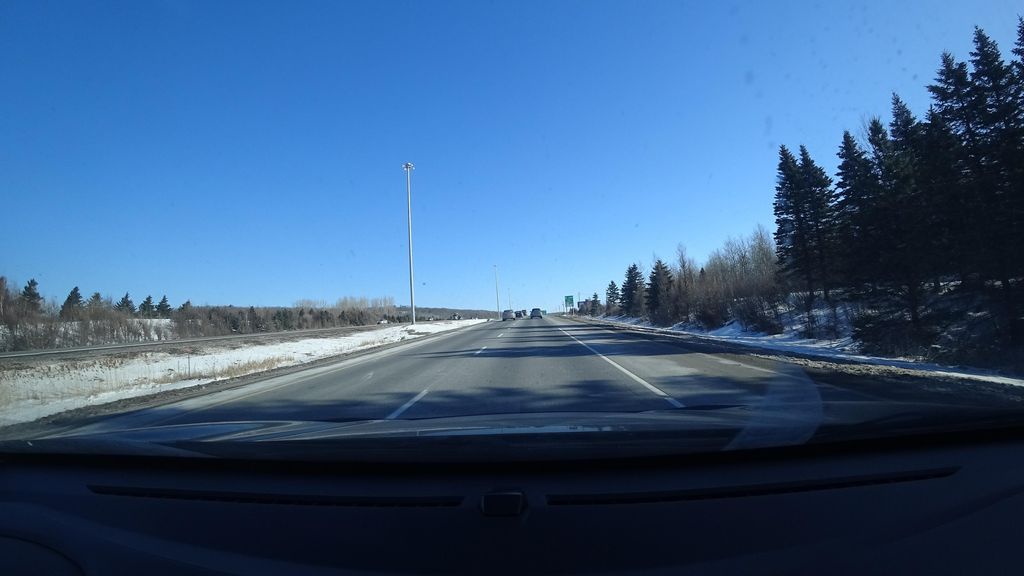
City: quebec_city